Question: I'm creating some coding for a statement of accounts macro and I'm checking if there is such a thing as a conditional autofilter over multiple fields, ie:
'''
TSOA.Range.AutoFilter Field:=8, Criteria1:="Unpaid", Operator:=xlOr, Field:=9, Criteria2:=">" & Dbl3M
'''
So I need entries that are either unpaid or within 3 months of this month (not mutually exclusive, so the only ones that are really filtered out are paid and older than 3 months ago). So any entries after the 28/02/2015, paid or unpaid, must be included (I know this sound complicated).
Anyway if this doesn't work, I've got some workarounds up my sleeve by autofiltering them by individual criteria, adding them both to a single array and removing duplicates! I just wanted to know the limitations of the autofilter function and whether this could actually be done. Thank you.
An illustration of how it works:

So I arbitrarily made entries up to 14/04/2015 as "Paid", The filterbutton filters up to only 3 months of data left from last month (May-2), it also must include "unpaid" entries from older than 3 months ago, and include "paid" entries within the 3 months.
Here's some of the rest of the code if it helps you understand:
'''
Private Sub FilterButton2_Click()
Dim Balance As Double
Dim DblMonth As Double
With ThisWorkbook
Set TSOA = .Worksheets("SOA").ListObjects(1)
DblMonth = CLng(DateSerial(Year(Date), Month(Date), 0)) 'integer value of last month last day
Dbl3M = CLng(DateSerial(Year(Date), Month(Date) - 2, 0)) 'integer value of 3 months ago last day
If TSOA.AutoFilter.FilterMode = True Then
TSOA.AutoFilter.ShowAllData
TSOA.ListColumns(10).DataBodyRange.ClearContents
Exit Sub
Else: str3 = InputBox("Please input client initials", "Client filter")
If Application.WorksheetFunction.CountIf(.Worksheets("SOA").Range("D:D"), str3) = 0 Or str3 = "" Then
MsgBox "Client cannot be identified!", , "Error"
Exit Sub
End If
End If
**ActiveSheet.AutoFilterMode = False
TSOA.Range.AutoFilter Field:=4, Criteria1:=str3
TSOA.Range.AutoFilter Field:=8, Criteria1:="Unpaid", Operator:=xlOr, Field:=9, Criteria2:=">" & Dbl3M**
For K = 1 To TSOA.ListRows.Count
If Not TSOA.DataBodyRange.Rows(K).Hidden Then
Balance = Balance + TSOA.DataBodyRange(K, 6).Value
TSOA.DataBodyRange(K, 10).Value = Balance
End If
Next
End With
End Sub
'''
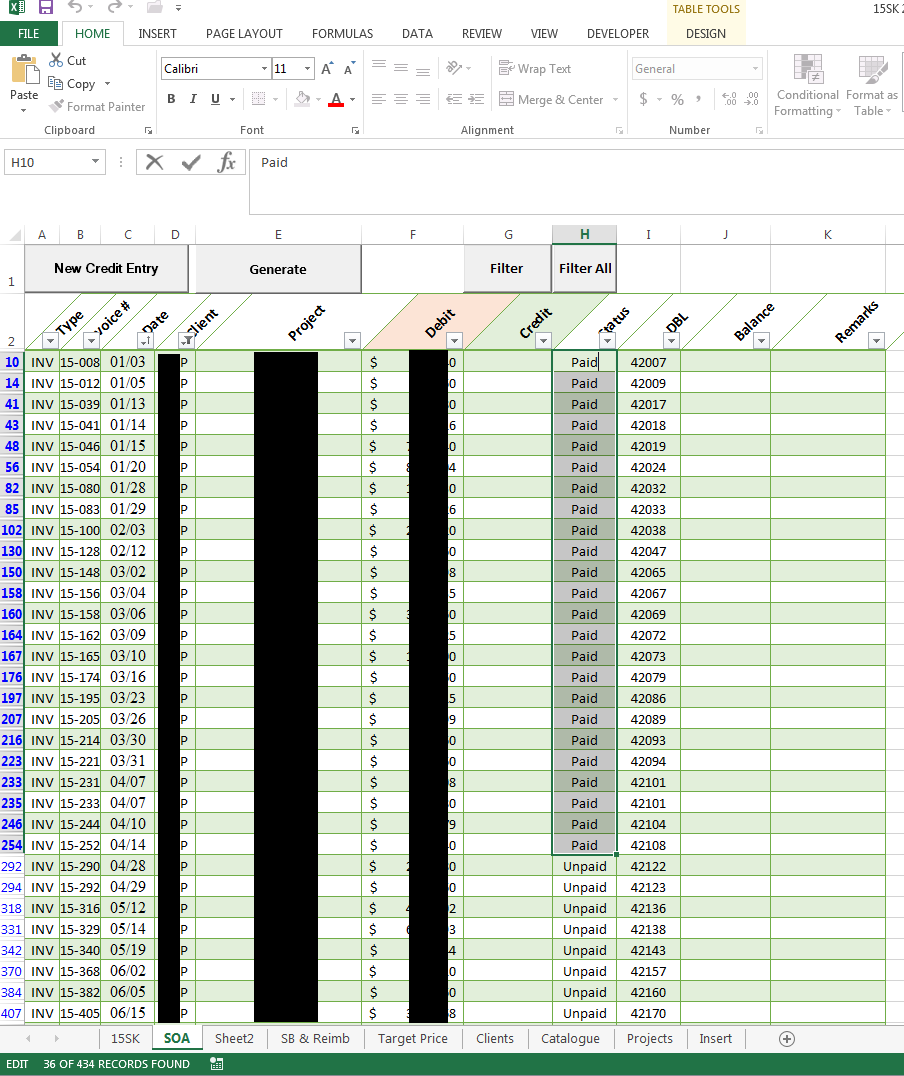
Answer: I think AutoFilter works on one column (Field:=1, or Field:=8, etc). It can accept multiple criteria but limited to the value in each field
One other solution could be with formulas (if you can use a temporary column)
The formula: '=OR( B2="Unpaid", AND(B2="Paid", A2 < 4) )'
.

My Dates: 1 = This month, 2 = Last month, etc